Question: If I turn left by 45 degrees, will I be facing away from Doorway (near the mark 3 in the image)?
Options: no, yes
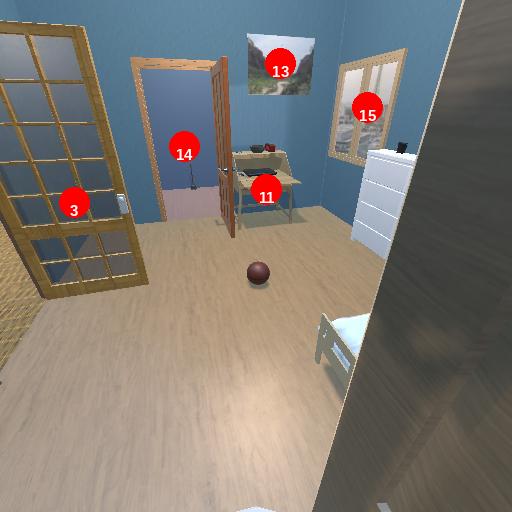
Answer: no